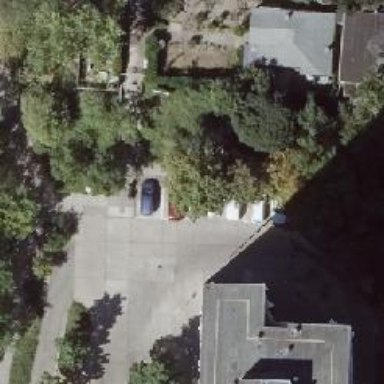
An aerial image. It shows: Residential road with concrete surface and separate sidewalk.